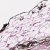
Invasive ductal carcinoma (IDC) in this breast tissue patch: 0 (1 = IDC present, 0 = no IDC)